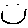
Label: smiley face